Question: I want to create a .NET Setup Project with additional dialog (User registration). But in that dialog user can either register straight away or choose to register later. In my case I want to restrict further installation until user is registered. How can I do this?
Thanks in advance :D
UPD:
I my program, the user registration is checking with the server, does the user have right to install it. If yes, then the program installs (unzips) some additional components (database engine components) and inserts necessary records into it. But, in case user clicks "NEXT" button in the wizard (which means user wants to register later), in that case I want to terminate the installation or simply refuse clicking "NEXT" option.

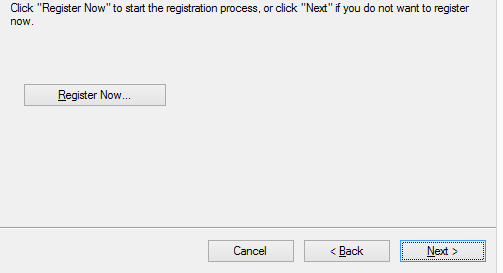
Answer: If your ".NET Setup Project" is a Visual Studio Setup Project that builds an MSI file then you can't do this. All custom actions run at the end of the install after everything has been installed. You can't add custom dialogs like this at the start of the install. If you're not using a Visual Studio Setup Project then every dialog of this kind that I've seen simply disables the Next button so the user cannot progress without registering. If you are using a Visual Studio Setup Project then disable the Next button in your custom action code and throw an InstallException if you want to rollback the install - there's no way to have your code run before the install to prevent it proceeding. It's ugly.